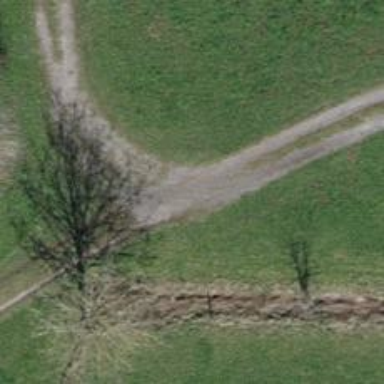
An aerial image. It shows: Gravel track.